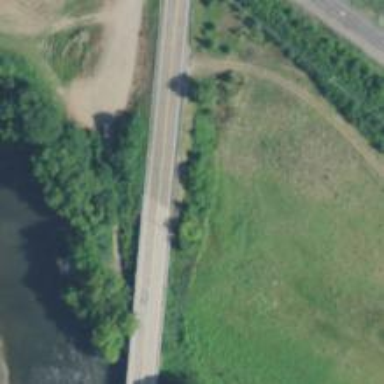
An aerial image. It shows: Secondary road crossing bridge.